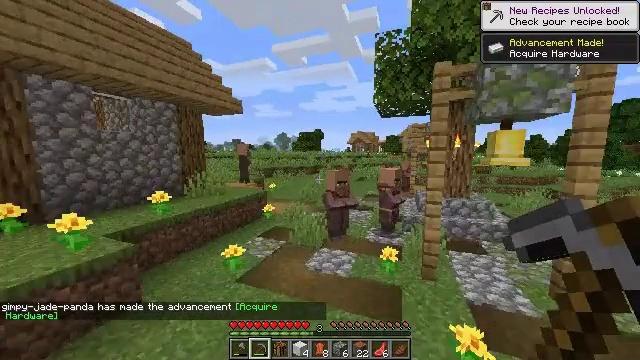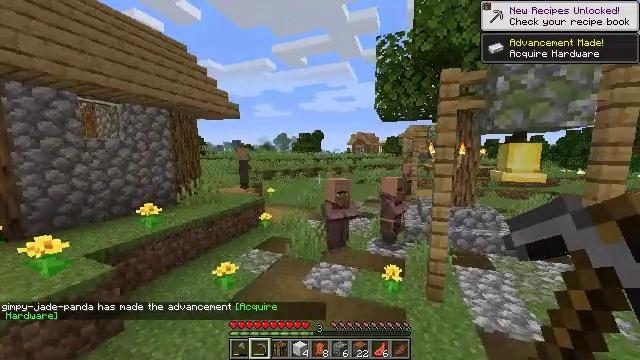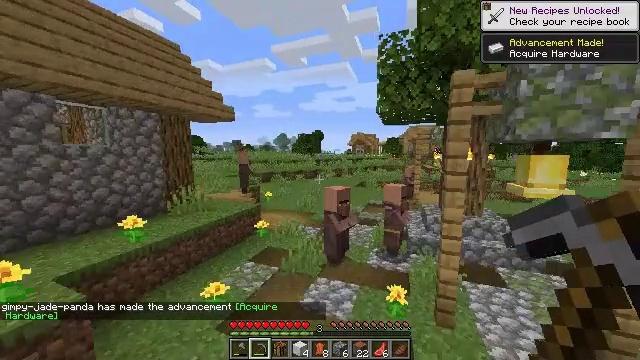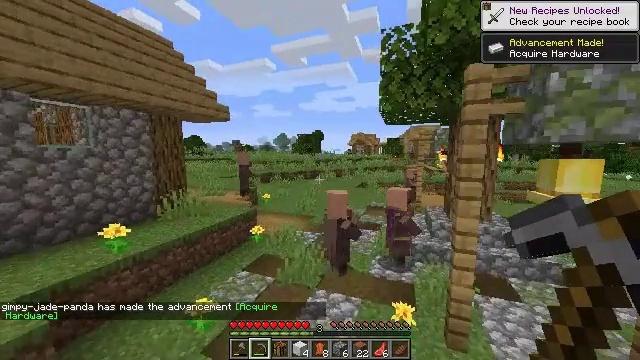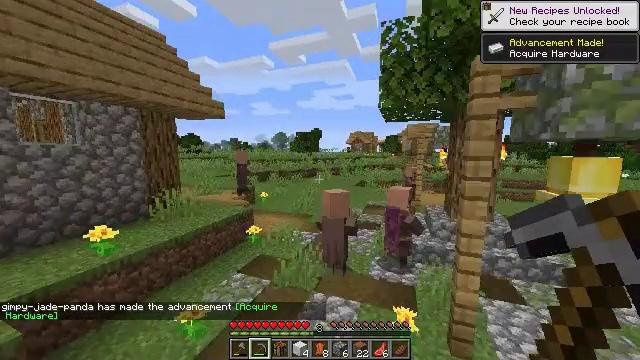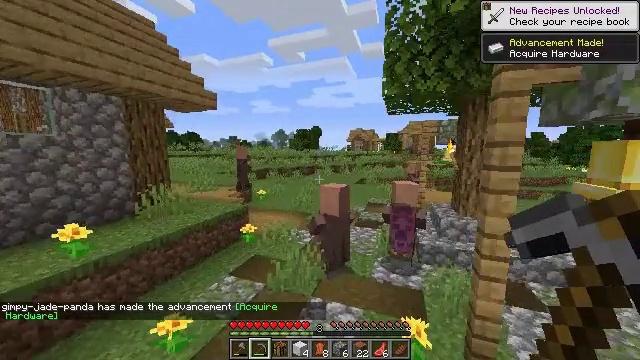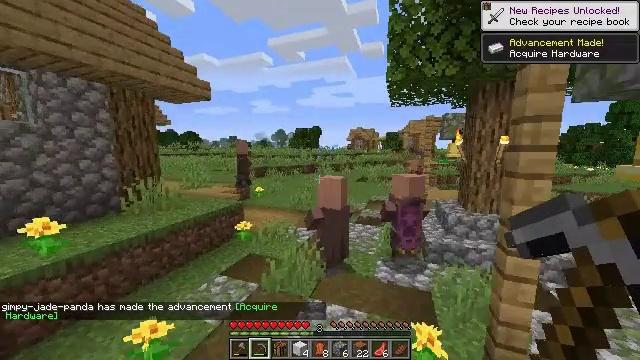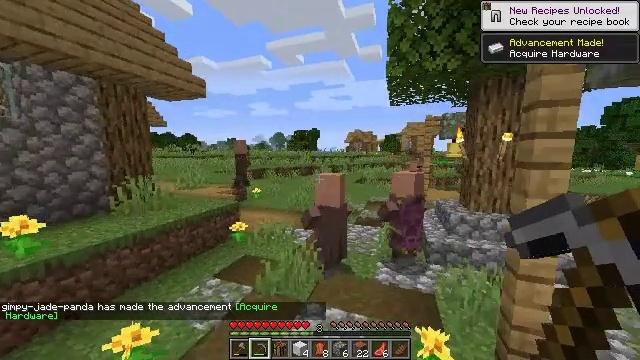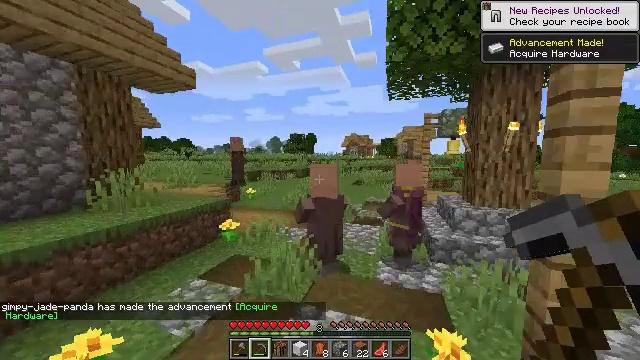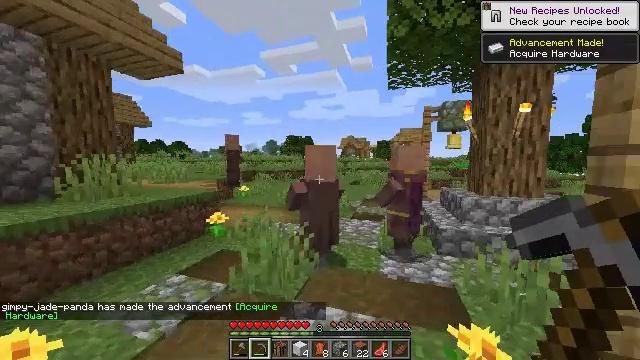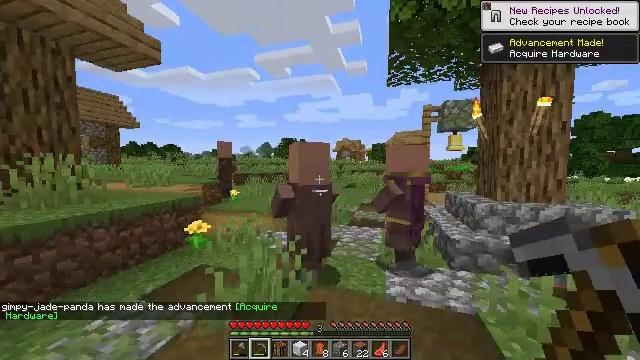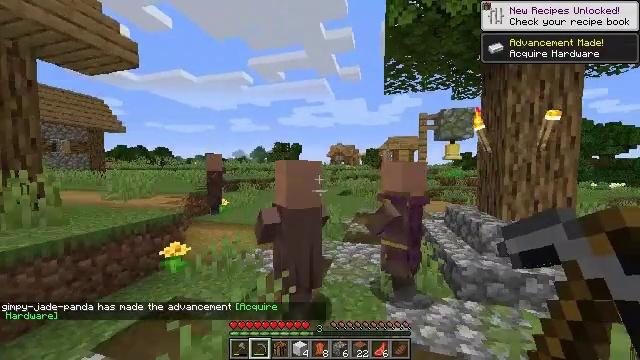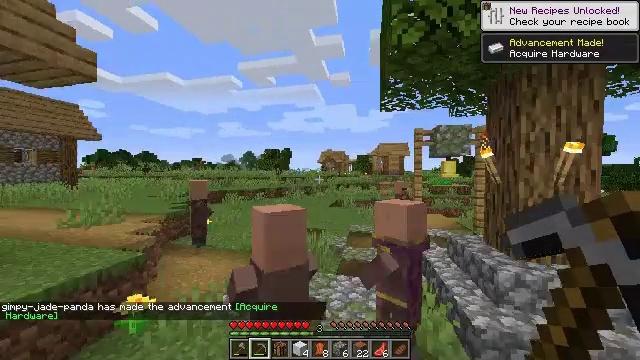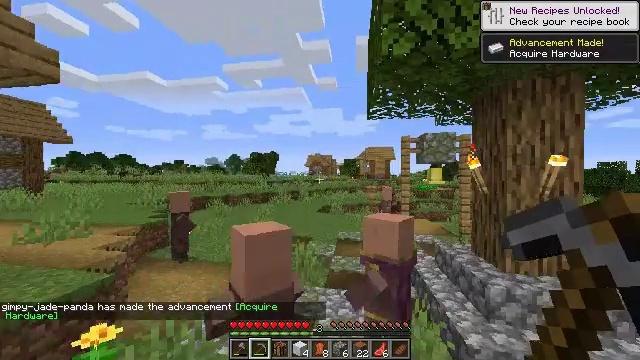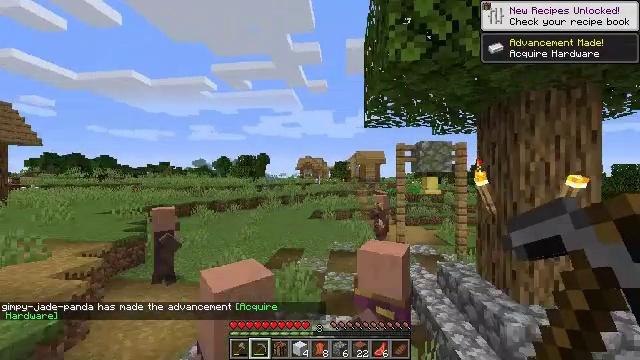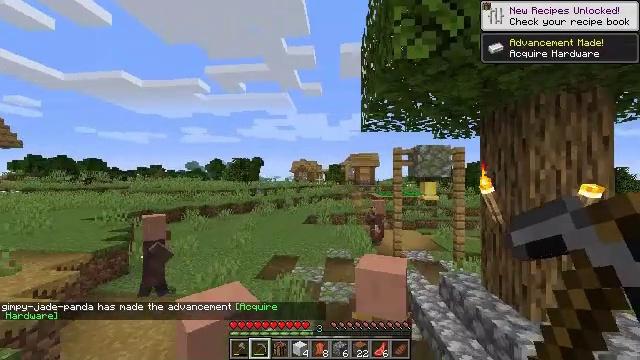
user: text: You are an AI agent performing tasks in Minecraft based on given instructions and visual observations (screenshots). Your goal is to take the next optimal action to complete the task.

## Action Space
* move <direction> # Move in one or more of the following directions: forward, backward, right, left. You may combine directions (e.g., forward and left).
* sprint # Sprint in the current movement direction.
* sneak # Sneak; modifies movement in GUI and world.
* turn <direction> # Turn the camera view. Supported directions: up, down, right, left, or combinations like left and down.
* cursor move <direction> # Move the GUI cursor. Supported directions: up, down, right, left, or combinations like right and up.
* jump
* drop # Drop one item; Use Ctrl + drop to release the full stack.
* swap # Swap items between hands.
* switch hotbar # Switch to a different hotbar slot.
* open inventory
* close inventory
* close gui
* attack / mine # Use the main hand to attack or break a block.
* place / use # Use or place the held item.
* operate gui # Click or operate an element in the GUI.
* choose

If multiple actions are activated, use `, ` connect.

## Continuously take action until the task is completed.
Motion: motion action
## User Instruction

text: Attack the cobblestone stairs to retrieve it.
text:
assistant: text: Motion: move forward, sprint, jump
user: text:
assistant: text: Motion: move forward, sprint, jump
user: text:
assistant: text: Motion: move forward, sprint, jump
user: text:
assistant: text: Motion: move forward, sprint, jump
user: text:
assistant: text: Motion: move forward, sprint, jump
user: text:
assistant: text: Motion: move forward, sprint, jump
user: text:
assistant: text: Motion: move forward, sprint, jump
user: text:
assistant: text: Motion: move forward, sprint, turn up, jump
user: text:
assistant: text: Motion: move forward, sprint, turn up
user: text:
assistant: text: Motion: move forward, sprint, turn right and up
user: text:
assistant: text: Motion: move forward, sprint, turn right, jump
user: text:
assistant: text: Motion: move forward, sprint, turn right and up, jump
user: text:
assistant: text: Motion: move forward, sprint, turn right, jump
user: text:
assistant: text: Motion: move forward, sprint, turn right, jump
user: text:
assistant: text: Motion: move forward, sprint, turn right, jump
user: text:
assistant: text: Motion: move forward, sprint, turn right, jump
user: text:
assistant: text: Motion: move forward, sprint, turn right, jump
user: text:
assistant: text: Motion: move forward, sprint, jump
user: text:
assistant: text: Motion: move forward, sprint, jump
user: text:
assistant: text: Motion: move forward, sprint, jump
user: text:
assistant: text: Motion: move forward, sprint, jump
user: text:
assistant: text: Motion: move forward, sprint, jump
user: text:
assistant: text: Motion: move forward, sprint, jump
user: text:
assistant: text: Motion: move forward, sprint, jump
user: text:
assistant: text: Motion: move forward, sprint, jump
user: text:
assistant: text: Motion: move forward, sprint, jump
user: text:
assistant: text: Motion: move forward, sprint, jump
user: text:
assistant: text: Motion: move forward, sprint, jump
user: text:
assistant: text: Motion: move forward, sprint, jump
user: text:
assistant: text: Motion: move forward, sprint, jump